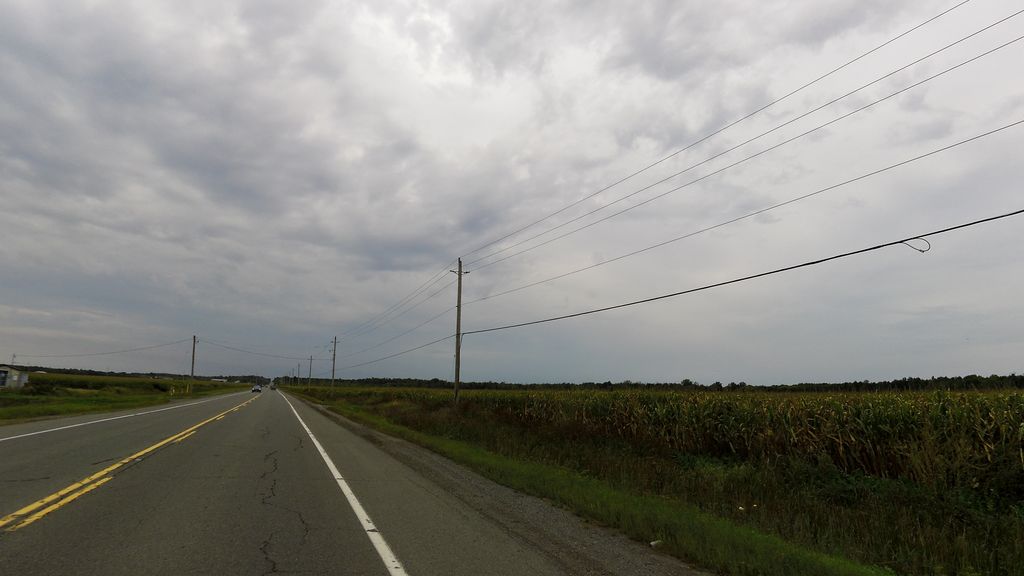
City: ottawa-gatineau